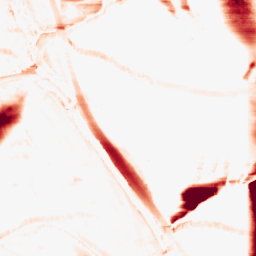
Category: morphological
Decomposition family: morphological_rect
Decomposition parameters: operation: opening
width: 50
height: 10
Upsampling method: cubic_mitchell
Upsampling parameters: scale: 2
Upsampling scale: 2